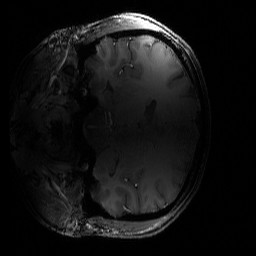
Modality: T1w
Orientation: coronal
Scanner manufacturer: siemens
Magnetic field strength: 6.98 T
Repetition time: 2.5 s
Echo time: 0.00429 s